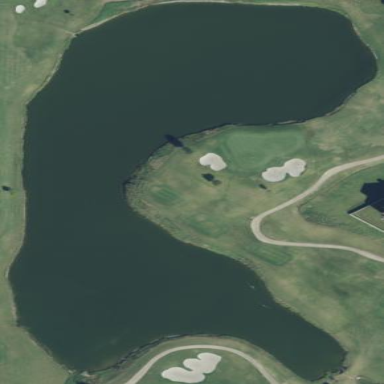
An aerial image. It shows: Water hazard on golf course.